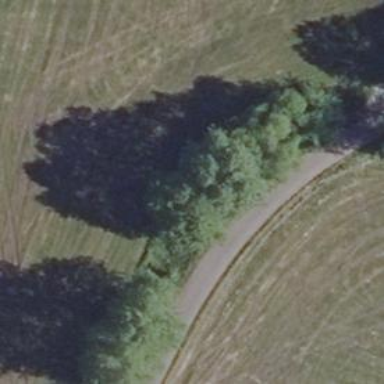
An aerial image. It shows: Row of trees in natural setting.